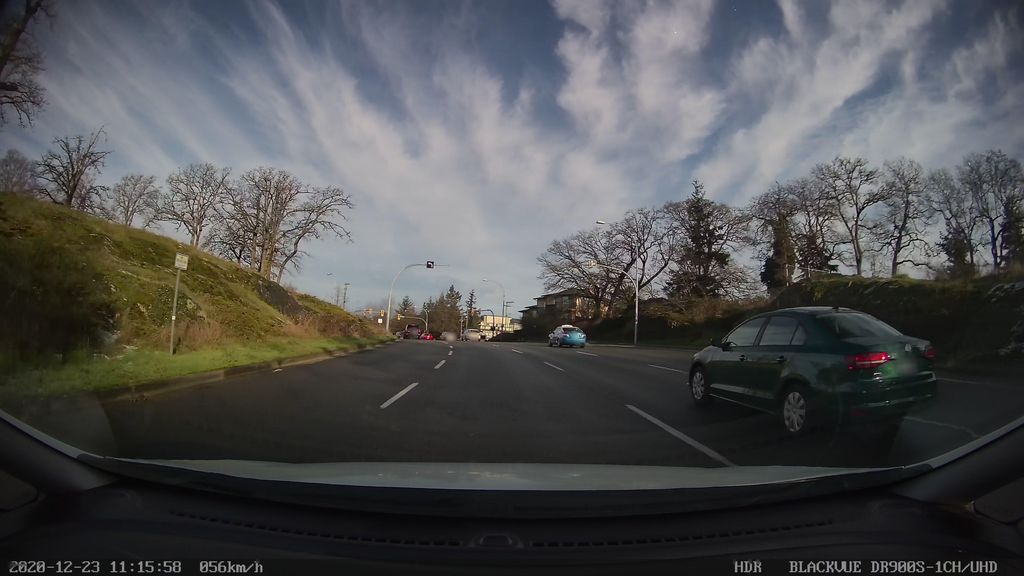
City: victoria